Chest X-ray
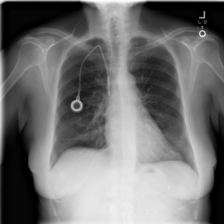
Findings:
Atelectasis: negative
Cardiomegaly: negative
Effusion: negative
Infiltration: negative
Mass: negative
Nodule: negative
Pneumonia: negative
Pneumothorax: negative
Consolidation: negative
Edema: negative
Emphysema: negative
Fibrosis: negative
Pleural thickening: negative
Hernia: negative